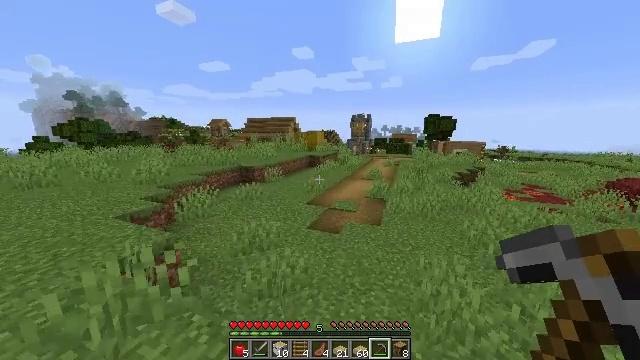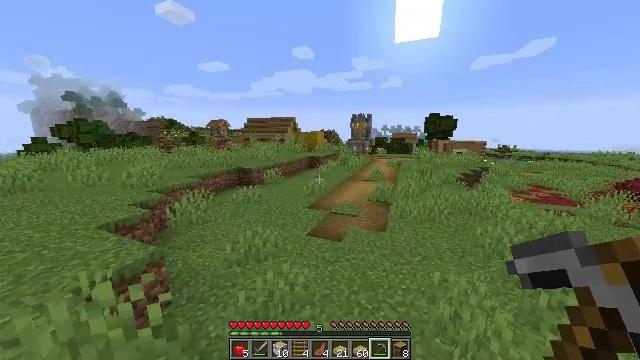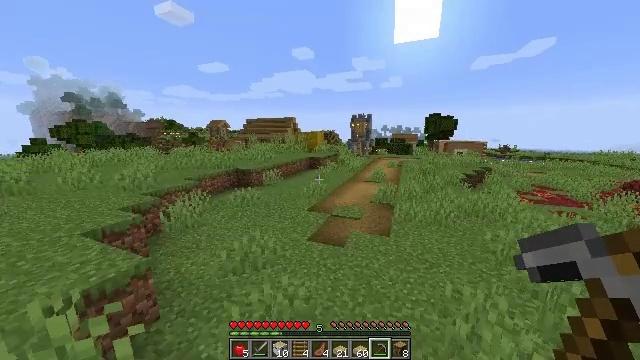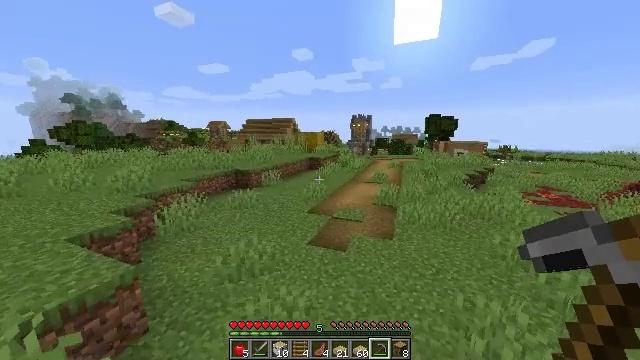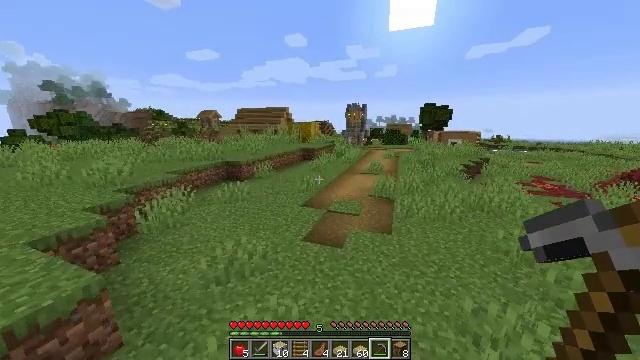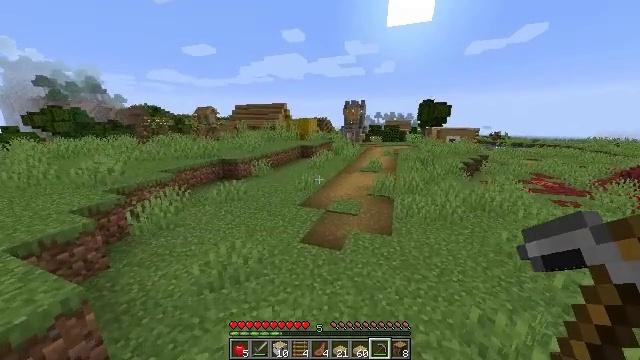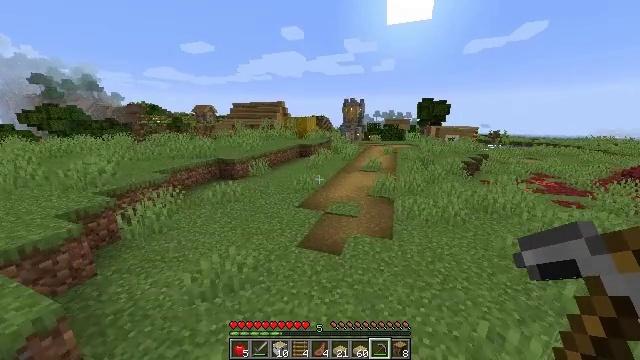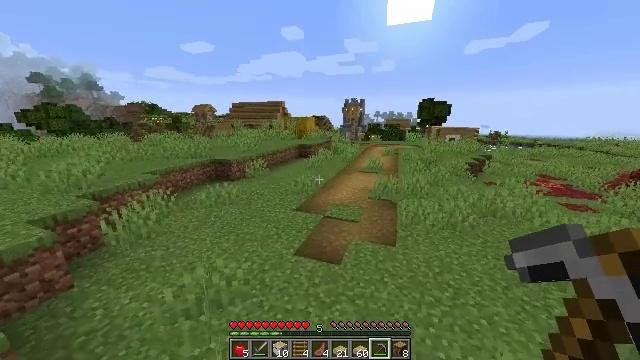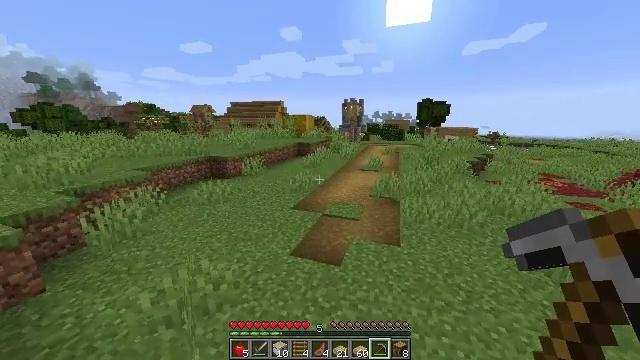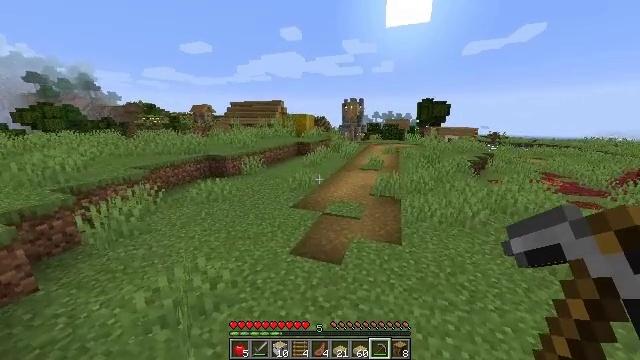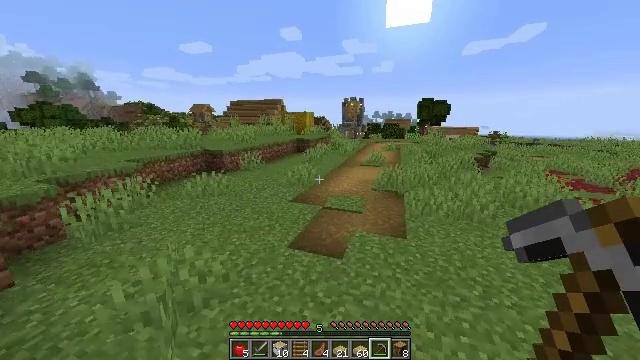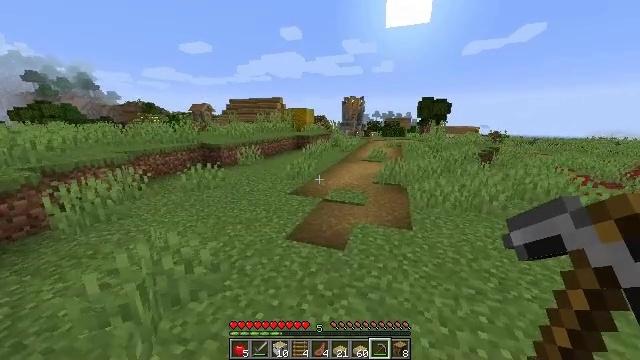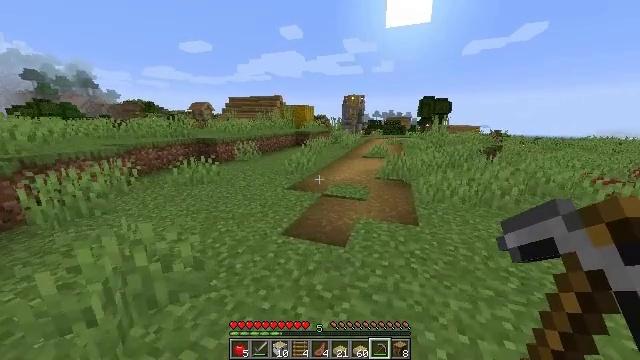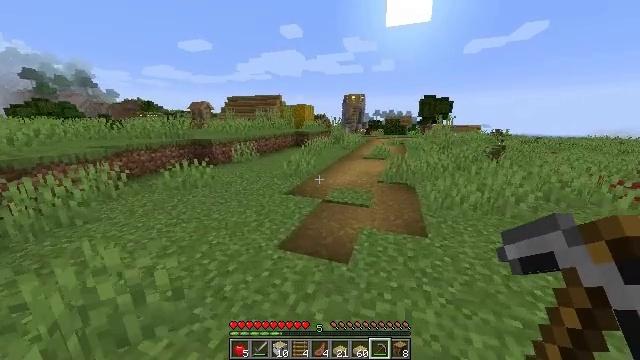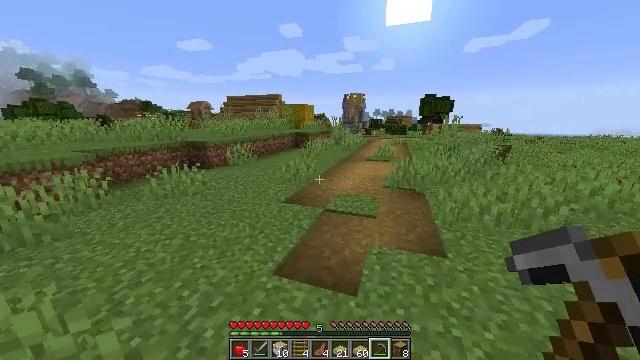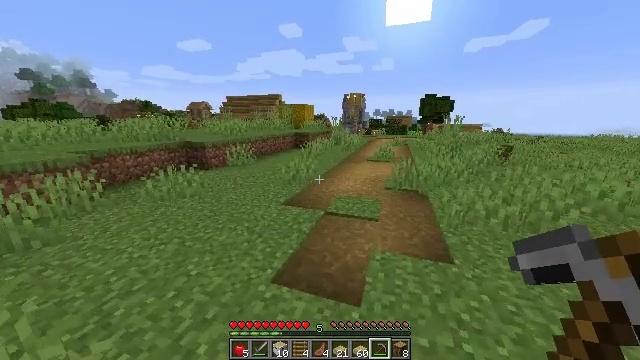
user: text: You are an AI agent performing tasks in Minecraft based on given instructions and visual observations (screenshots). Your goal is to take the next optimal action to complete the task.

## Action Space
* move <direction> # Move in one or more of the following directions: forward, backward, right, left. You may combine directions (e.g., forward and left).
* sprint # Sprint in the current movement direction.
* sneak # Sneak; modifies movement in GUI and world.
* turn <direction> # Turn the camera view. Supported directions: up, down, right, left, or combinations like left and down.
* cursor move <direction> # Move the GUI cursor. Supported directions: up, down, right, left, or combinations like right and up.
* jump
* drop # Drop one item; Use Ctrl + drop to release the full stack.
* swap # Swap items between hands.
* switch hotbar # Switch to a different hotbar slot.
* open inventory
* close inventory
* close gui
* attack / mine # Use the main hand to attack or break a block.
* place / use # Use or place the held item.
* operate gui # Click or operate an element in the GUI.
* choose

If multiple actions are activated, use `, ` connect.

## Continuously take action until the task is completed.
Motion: motion action
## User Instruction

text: Craft a birch door using birch planks in the crafting grid.
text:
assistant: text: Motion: move forward, sprint
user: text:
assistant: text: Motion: move forward, sprint
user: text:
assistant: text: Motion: move forward, sprint
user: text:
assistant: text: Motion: move forward, sprint, turn right and down
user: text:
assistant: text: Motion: move forward, sprint
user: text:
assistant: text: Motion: move forward, sprint
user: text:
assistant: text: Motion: move forward, sprint
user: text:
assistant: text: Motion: move forward, sprint
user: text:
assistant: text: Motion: move forward, sprint
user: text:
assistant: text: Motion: move forward, sprint
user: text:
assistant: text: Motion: move forward, sprint
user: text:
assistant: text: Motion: move forward, sprint
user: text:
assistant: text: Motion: move forward, sprint
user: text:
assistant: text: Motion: move forward, sprint
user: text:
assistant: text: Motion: move forward, sprint
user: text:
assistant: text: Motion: move forward, sprint
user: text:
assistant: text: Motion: no_op
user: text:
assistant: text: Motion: no_op
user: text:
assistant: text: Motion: no_op
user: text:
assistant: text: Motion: no_op
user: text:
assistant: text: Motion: no_op
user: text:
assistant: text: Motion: no_op
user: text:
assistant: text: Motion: no_op
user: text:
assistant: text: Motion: no_op
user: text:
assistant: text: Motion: no_op
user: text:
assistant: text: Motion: no_op
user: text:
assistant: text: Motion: no_op
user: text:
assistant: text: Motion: no_op
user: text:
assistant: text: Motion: no_op
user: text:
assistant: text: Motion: no_op